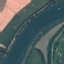
Label: River